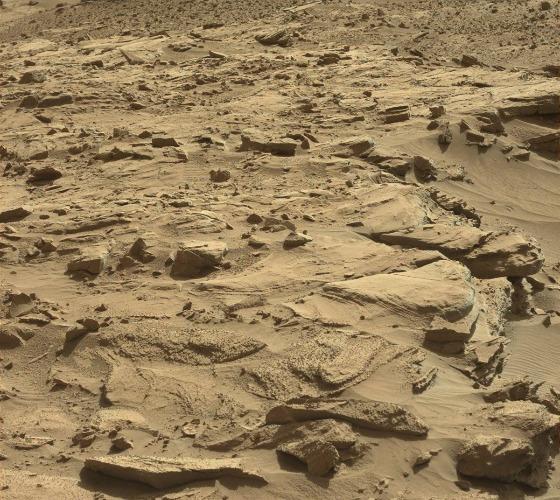
Terrain classes present: Bedrock, Gravel / Sand / Soil, Rock, Shadow